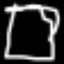
Label: square